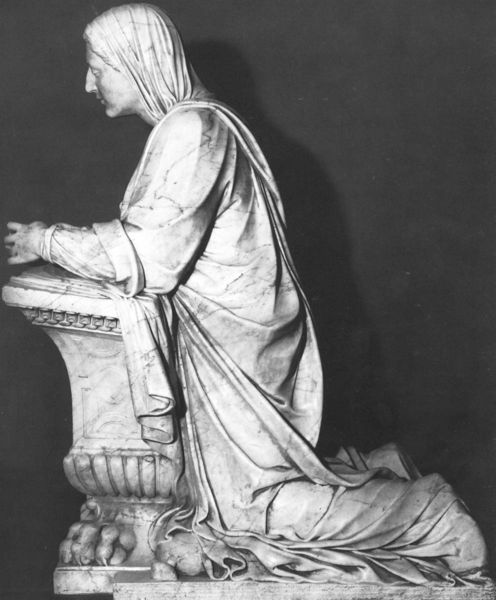
Titel: Grabmal des Don Pedro de Toledo und seiner Frau
Künstler: Giovanni da Nola
Standort: Neapel, S. Giacomo Maggiore (EU - I - Kampanien)
Schlagwörter: mann, frau, kleid, marmor, nase, profil, stirn, weiss, schleier, alt, jung, augen, falten, hände, figur, gewand, mantel, kinn, skulptur, bank, angst, gefaltet, seitenansicht, faltenwurf, podest, poliert, nachdenken, still, buch, schwarz weiß, seite, knien, beten, gebet, pult, ganzfigur, gefaltete hände, versunken, christlich, kniend, andacht, alleine, hoffnung, früher, lid, gebetsbank, profi, plasik, kniebank, kniehen, gebetspult, h, kopfbeeckung